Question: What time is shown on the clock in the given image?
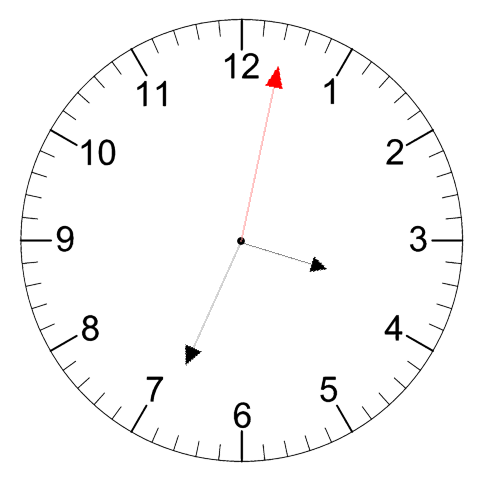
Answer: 03:34:02